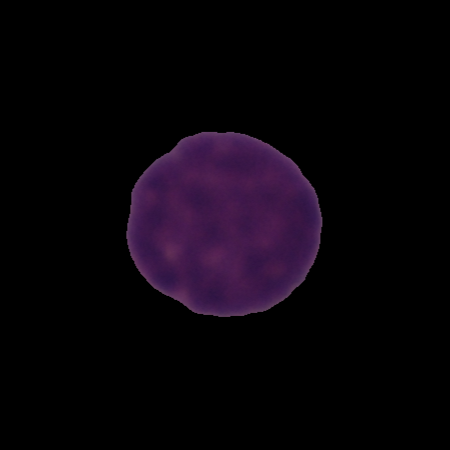
Label: healthy